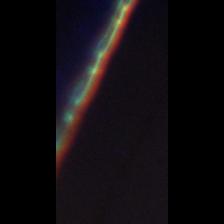
Taxon: Psuedo-nitzschia
Group: Diatoms